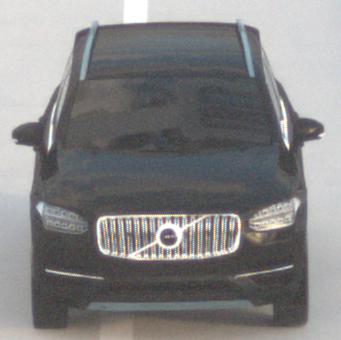
Make: Volvo
Model: XC90 B5
Detailed model: XC90 (L)
Model produced from: 2019/08
Model produced until: 2020/04
Doors: 5
Color: black
Road condition: dry road
Daytime: sunrise or sunset
Contrast: low contrast